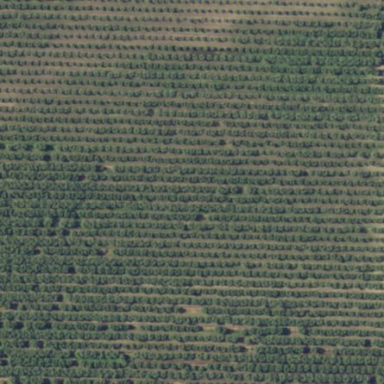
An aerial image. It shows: Orchard filled with almond trees.